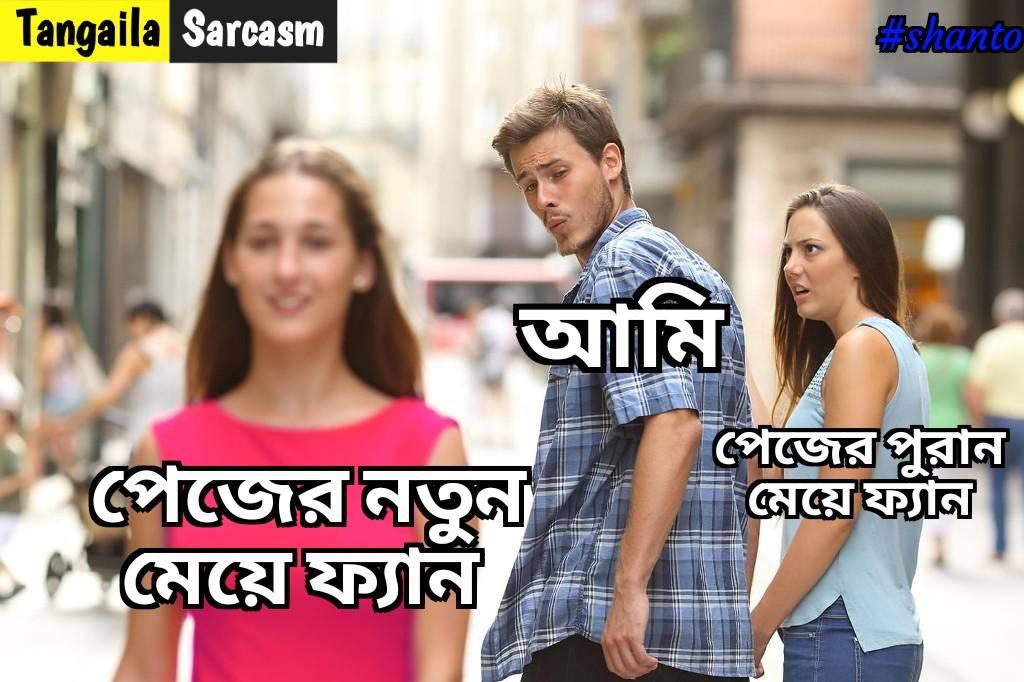
Caption: পেজের নতুন মেয়ে ফ্যান    আমি পেজের পুরান ফ্যান
Label: non-hate